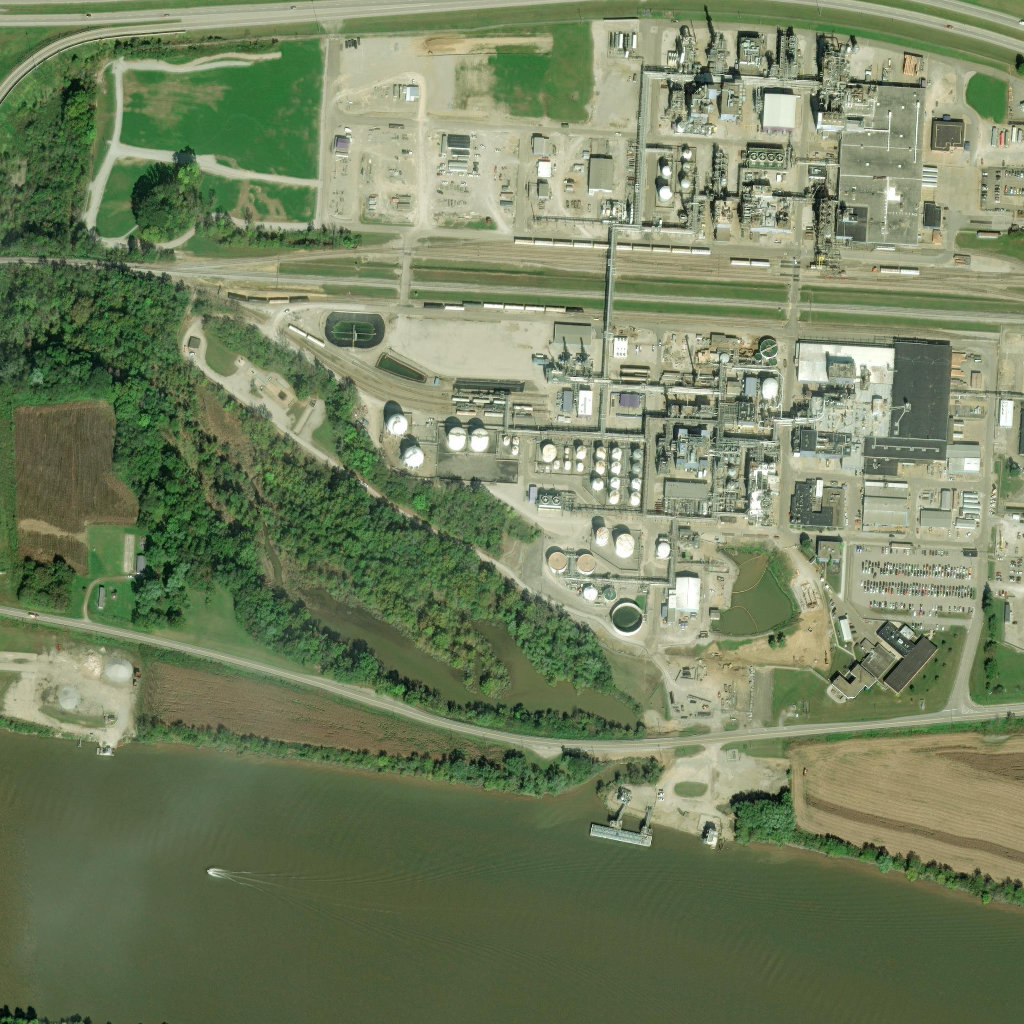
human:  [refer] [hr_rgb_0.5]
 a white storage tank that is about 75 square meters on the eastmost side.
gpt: <box>[[74, 36, 76, 38, 0]]</box>